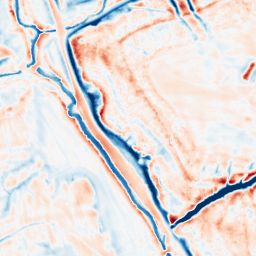
Category: edge_preserving
Decomposition family: bilateral
Decomposition parameters: d: 21
sigma_color: 75
sigma_space: 50
Upsampling method: linear_exact
Upsampling parameters: scale: 2
Upsampling scale: 2